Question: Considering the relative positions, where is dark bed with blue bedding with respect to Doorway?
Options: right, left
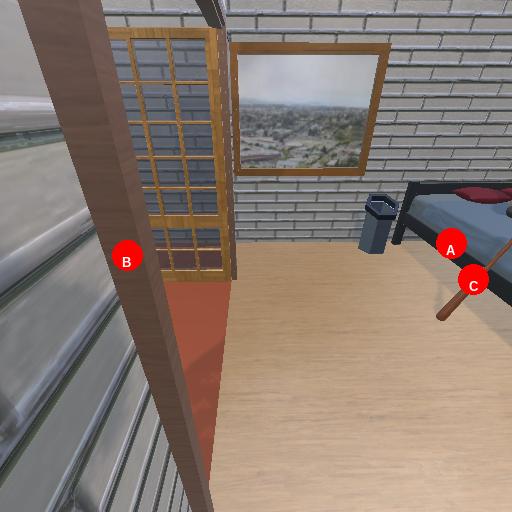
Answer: right